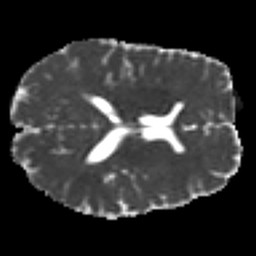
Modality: MD
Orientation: axial
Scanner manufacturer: siemens
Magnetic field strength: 3 T
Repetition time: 7.8 s
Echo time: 0.09 s